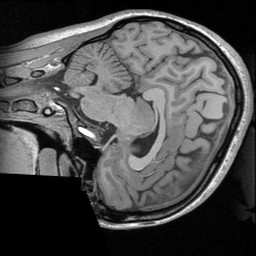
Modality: T1w
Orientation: sagittal